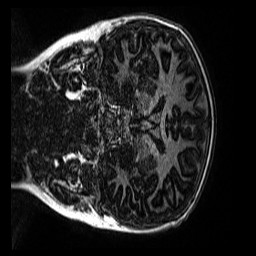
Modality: MP2RAGE
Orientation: coronal
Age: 11
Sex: male
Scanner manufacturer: siemens
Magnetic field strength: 3 T
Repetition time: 4 s
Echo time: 0.00299 s